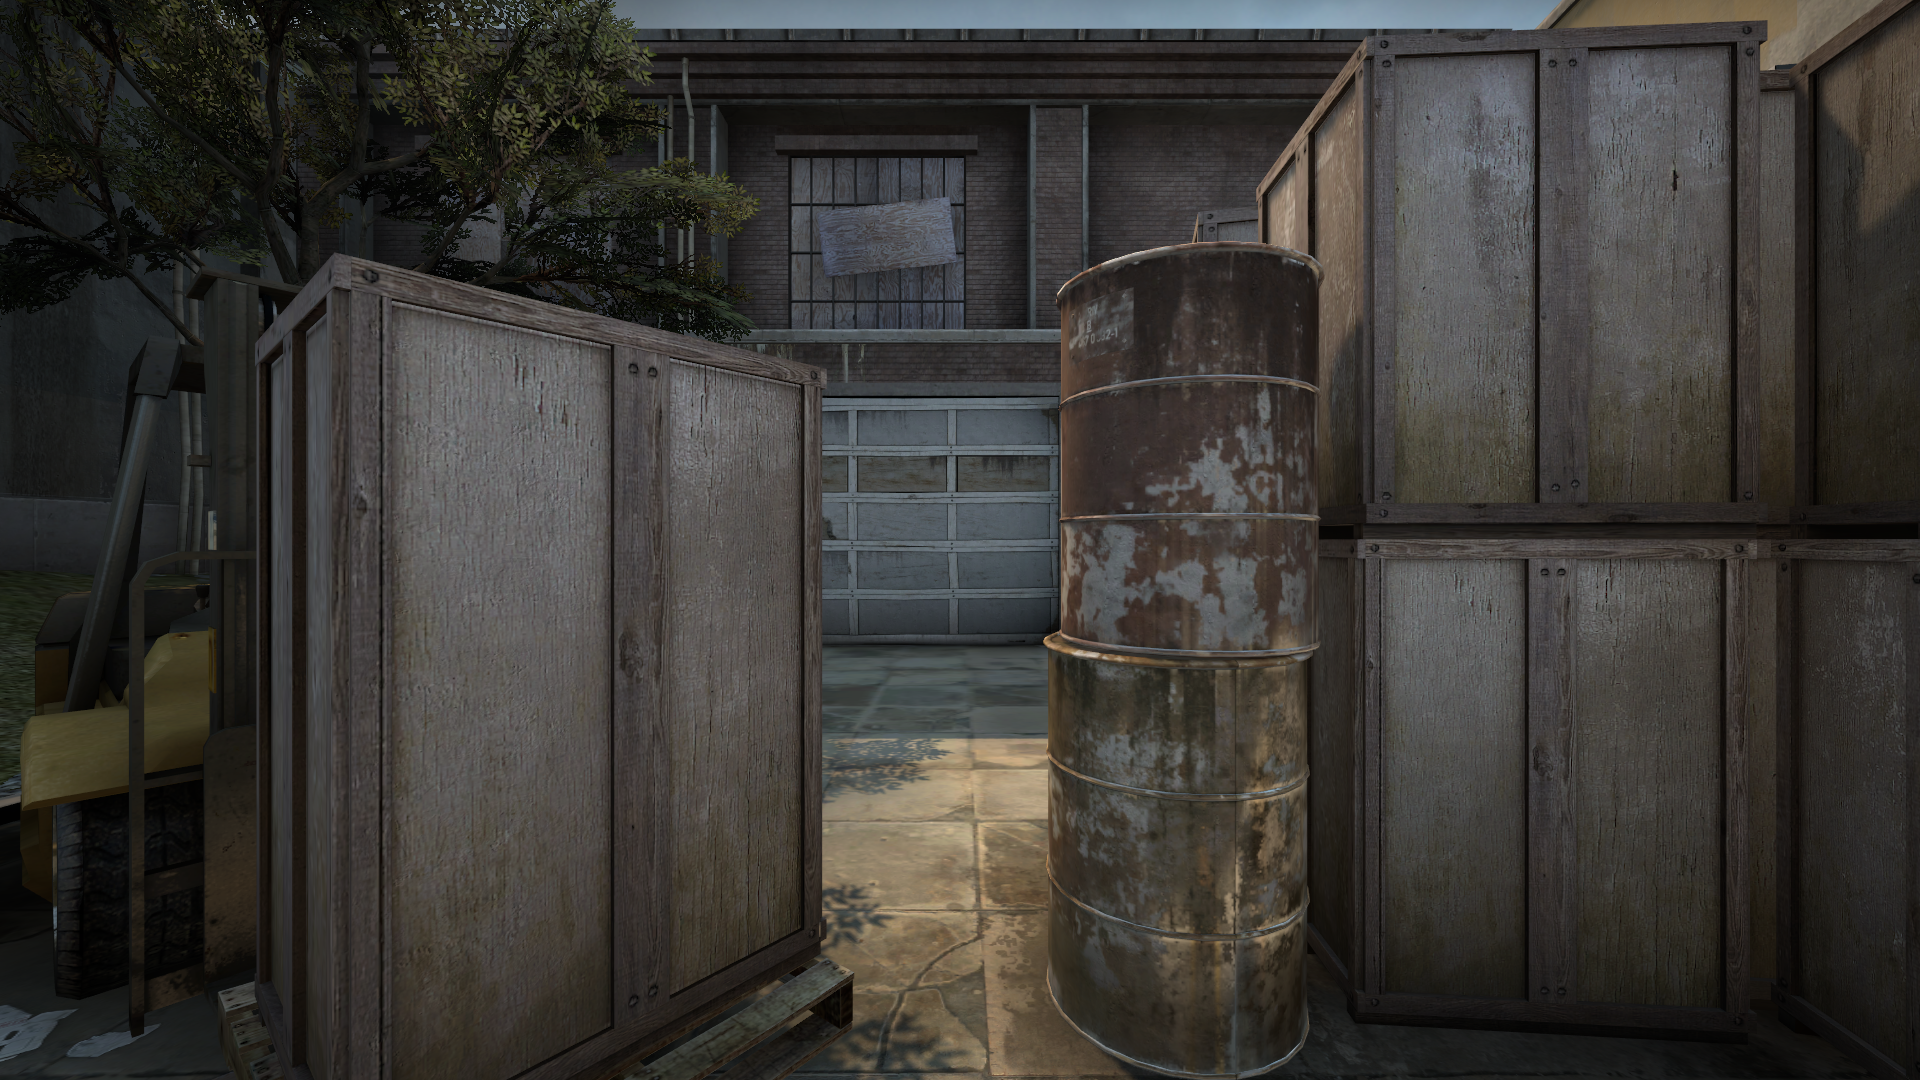
Map: de_train